Question: I have an Excel file, some cells in the file has alias, I want to loop all the cells in the file and print the one has an alias, I am using the Apache POI(the Java API for Microsoft Documents) to do this, but I didn't find the method to get an alias of a cell, please see my code below.
'''
for (int i=0;i<wb.getNumberOfSheets();++i) {
Sheet sheet1 = wb.getSheetAt ;
for (Row row : sheet1) {
for (Cell cell : row) {
// Check if the Cell has an alias
}
}
}
'''
How to add an alias for a Cell
Mouse click to select a cell in a Sheet, then edit the Name box(the one left to the function box) to input a alias for the cell and press enter, from this point, you can select the cell by clicking the drop down arrow at the right of the Name box and select the alias for it. see the picture for details.

Any idea?
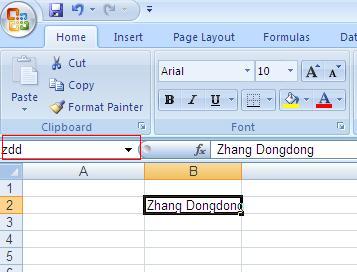
Answer: you can follow this in your code:
1) first,you can get the alias name of the whole excel:
'''
int NameTotalNumber = workbook.getNumberOfNames();
'''
2) then you can get them in your loop like this:
'''
for (int NameIndex =0; NameIndex<NameTotalNumber; NameIndex++)
{
Name nameList = wb.getNameAt(NameIndex);
System.out.println( "AliasName: "+nameList.getNameName());
}
'''